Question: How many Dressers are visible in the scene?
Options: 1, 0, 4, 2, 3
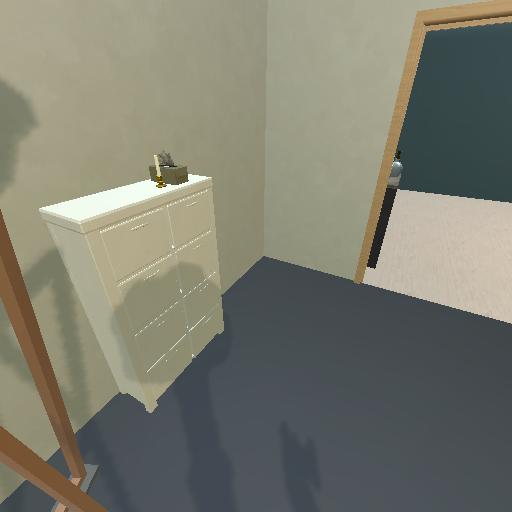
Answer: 1